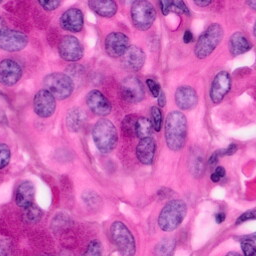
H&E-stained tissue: Pancreatic